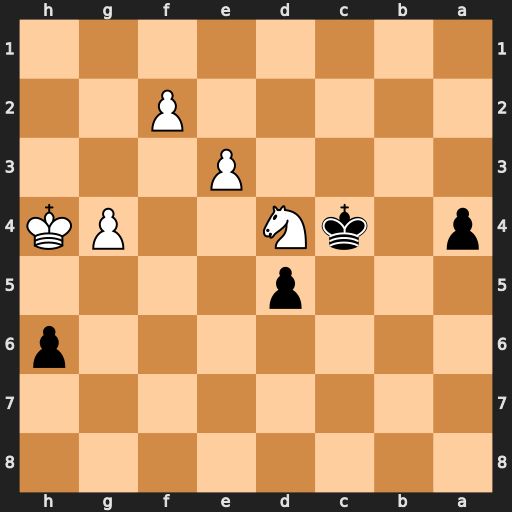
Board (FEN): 8/8/7p/3p4/p1kN2PK/4P3/5P2/8
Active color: b
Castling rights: -
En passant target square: -
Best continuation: a3 Nc2 a2